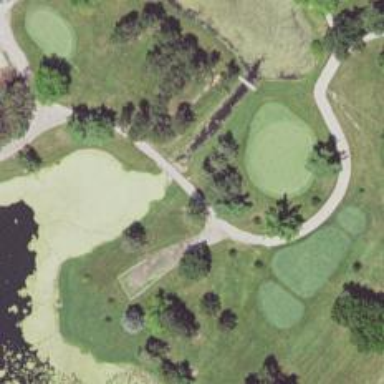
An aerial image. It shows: Service road designated as golf cart path.